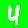
Digit: 4